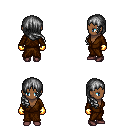
a pixel art fantasy rpg character, female body template, human, dark skin, brown robe, white pants, gray right-swept hairstyle, gold gloves, maroon shoes, four views (front, back, left, right), 2x2 character sprite sheet, small pixel art, hard edges, no anti-aliasing